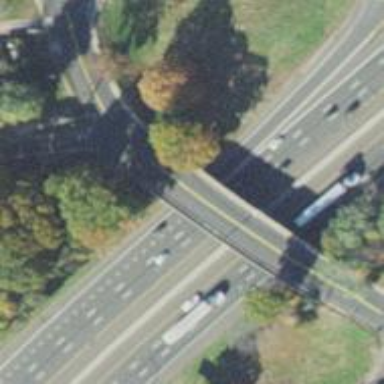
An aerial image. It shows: Asphalt motorway link.